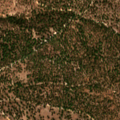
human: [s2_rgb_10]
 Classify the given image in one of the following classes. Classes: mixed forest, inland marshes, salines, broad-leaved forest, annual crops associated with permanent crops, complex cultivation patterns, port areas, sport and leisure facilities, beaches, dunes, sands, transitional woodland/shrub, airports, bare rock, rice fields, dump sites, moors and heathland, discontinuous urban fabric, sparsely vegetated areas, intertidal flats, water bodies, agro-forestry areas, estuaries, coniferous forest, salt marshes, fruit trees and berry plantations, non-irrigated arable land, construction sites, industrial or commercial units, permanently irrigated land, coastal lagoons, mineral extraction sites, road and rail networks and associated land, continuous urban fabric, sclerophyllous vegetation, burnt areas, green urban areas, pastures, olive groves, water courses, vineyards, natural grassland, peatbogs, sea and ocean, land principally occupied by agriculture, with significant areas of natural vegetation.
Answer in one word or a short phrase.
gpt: agro-forestry areas, coniferous forest, mixed forest